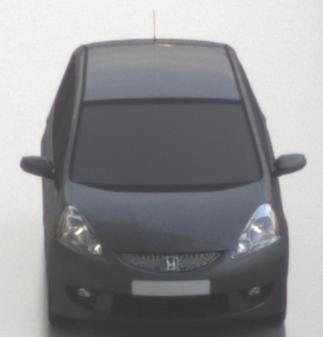
Make: Honda
Model: Jazz 1.2
Detailed model: Jazz (III) (11/08 - 04/11)
Model produced from: 2008/11
Model produced until: 2010/10
Doors: 5
Color: gray
Road condition: wet road
Daytime: sunrise or sunset
Contrast: medium contrast